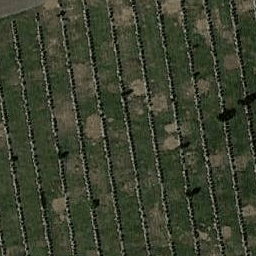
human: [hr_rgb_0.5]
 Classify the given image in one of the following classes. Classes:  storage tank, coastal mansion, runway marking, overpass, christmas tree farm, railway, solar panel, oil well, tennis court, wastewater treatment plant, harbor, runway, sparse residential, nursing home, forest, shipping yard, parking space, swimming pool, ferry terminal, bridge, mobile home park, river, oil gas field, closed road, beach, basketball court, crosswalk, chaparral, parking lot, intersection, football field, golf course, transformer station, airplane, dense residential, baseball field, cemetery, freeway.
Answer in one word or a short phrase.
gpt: cemetery